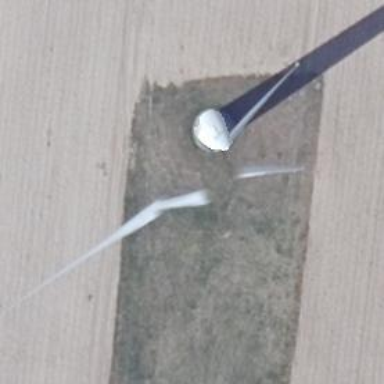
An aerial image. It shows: Wind generator powered by wind turbine.